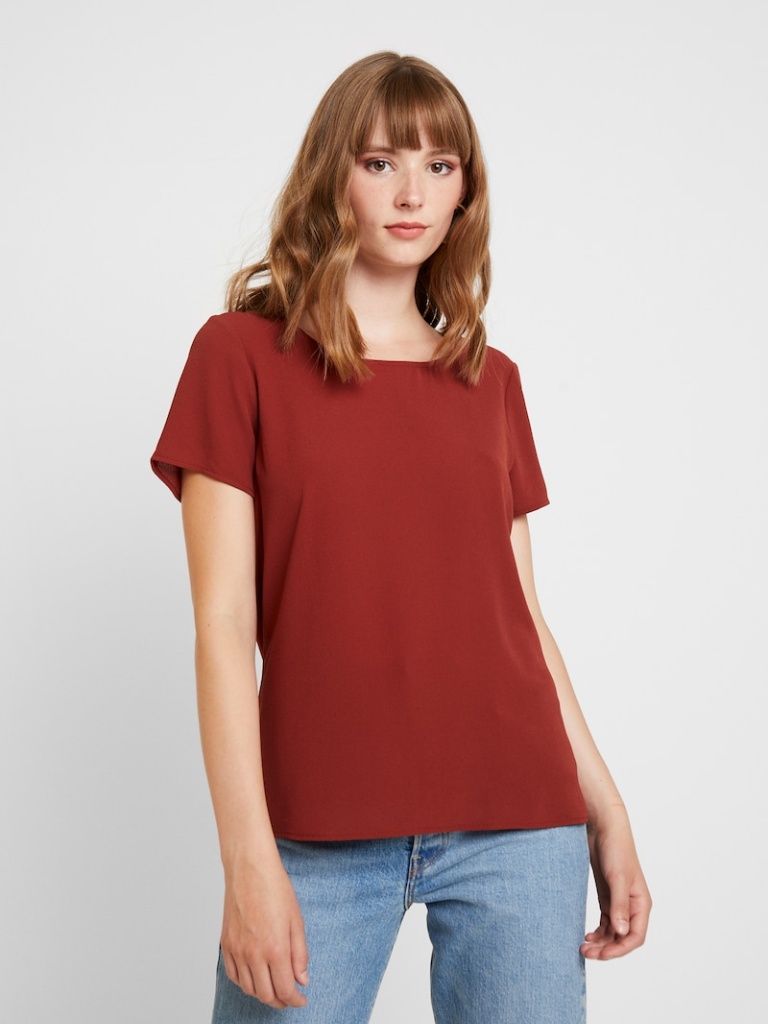
cotton relaxed short sleeve hip length Untucked crew t-shirt